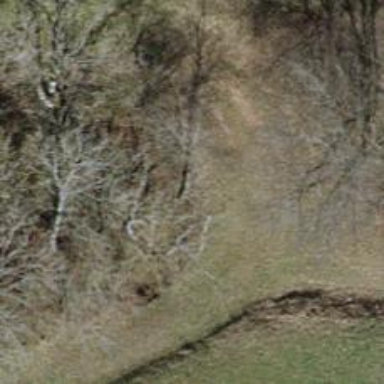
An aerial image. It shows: Culvert tunnel.